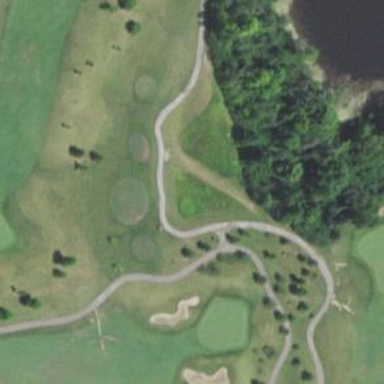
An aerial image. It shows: Service road designated as golf cart path.